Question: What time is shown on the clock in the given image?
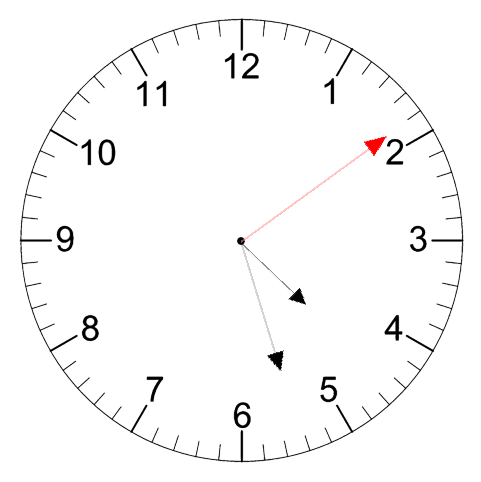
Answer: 04:27:09